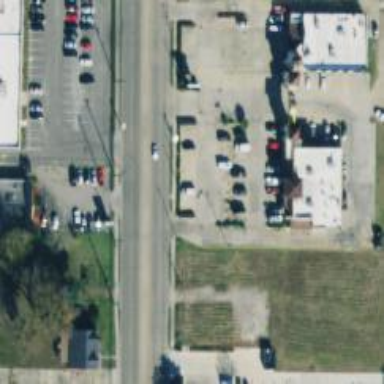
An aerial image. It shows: Parking space.